Aerial crown-view tile of a tropical tree (Barro Colorado Island, Panama), acquired 20250616:
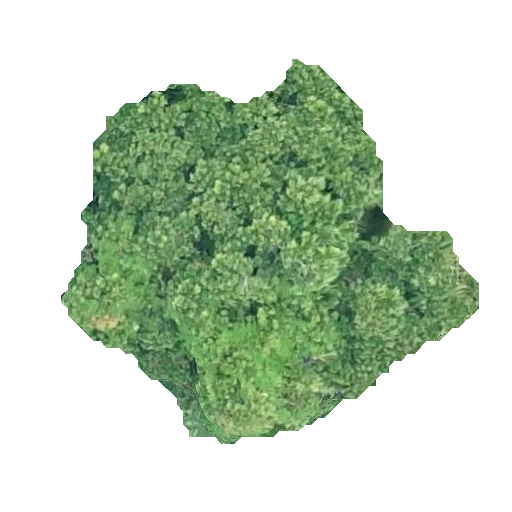
Species: Anacardium excelsum
GBIF accepted scientific name: Anacardium excelsum
Crown area: 145.786 m²